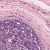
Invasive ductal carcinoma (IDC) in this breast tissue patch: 0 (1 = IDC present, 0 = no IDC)